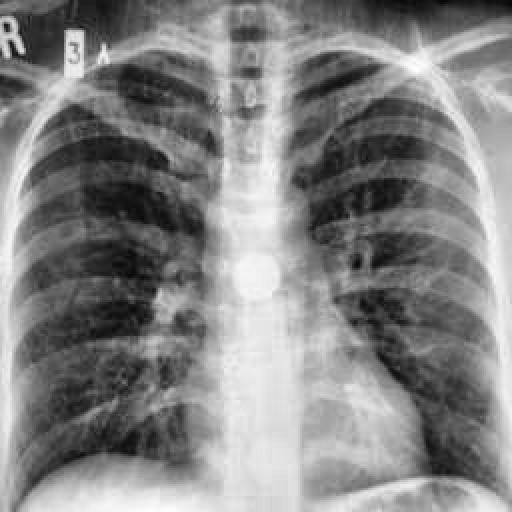
Finding: TUBERCULOSIS